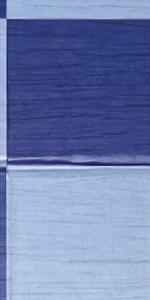
Label: Empty